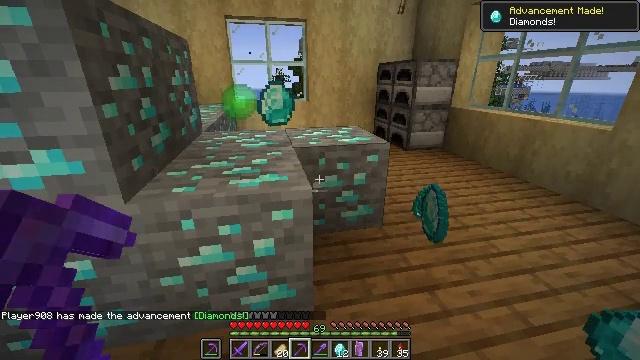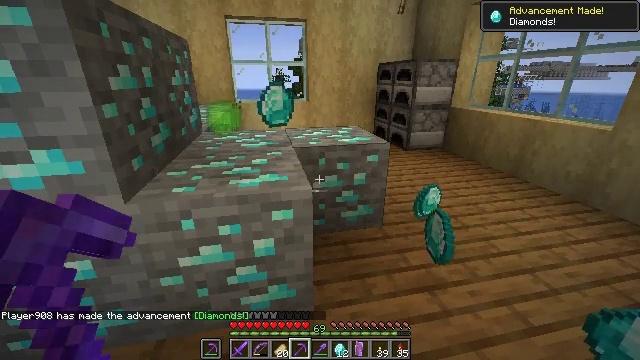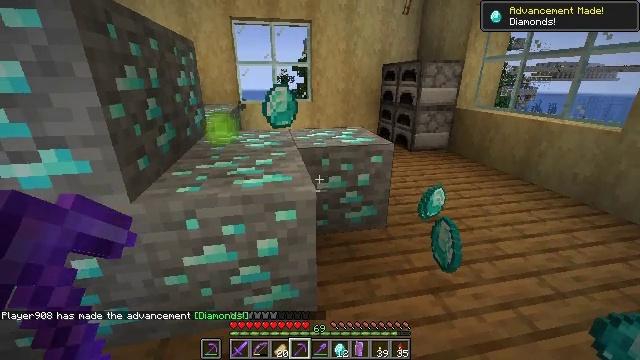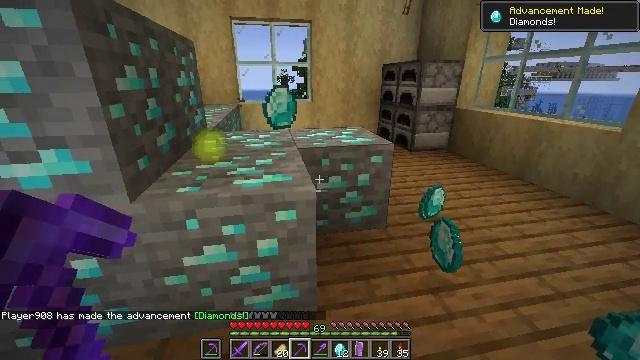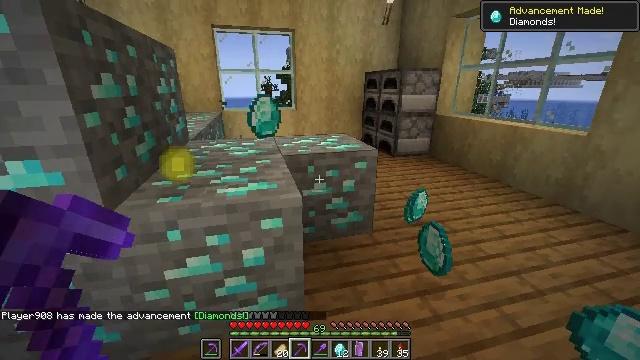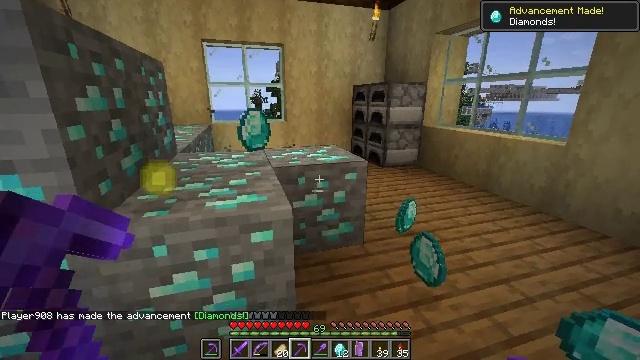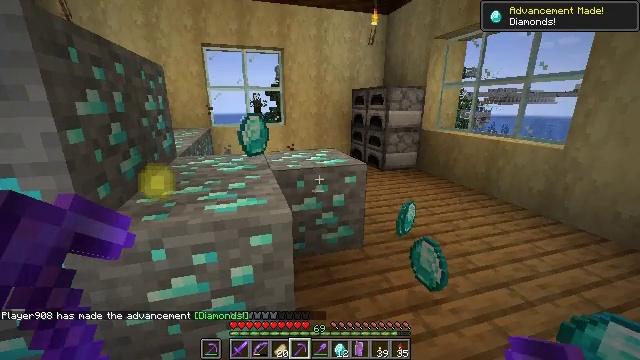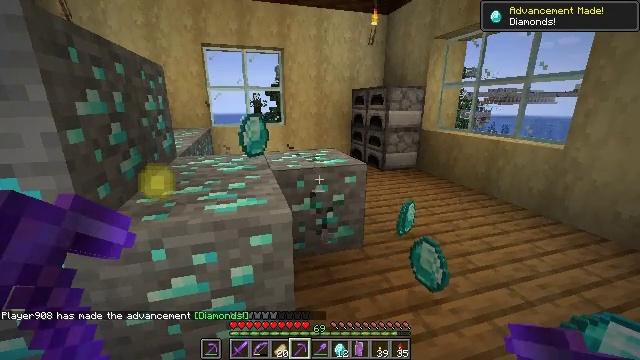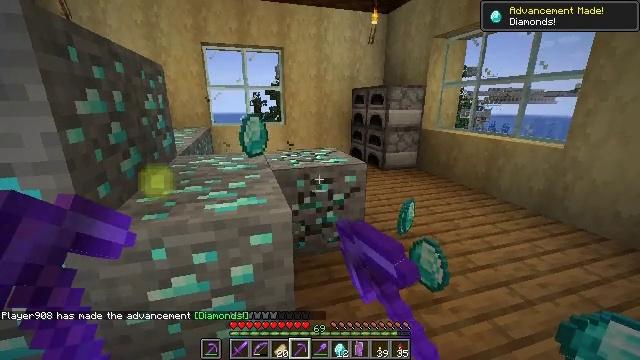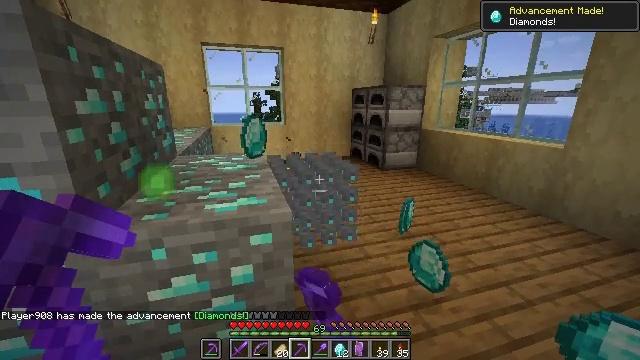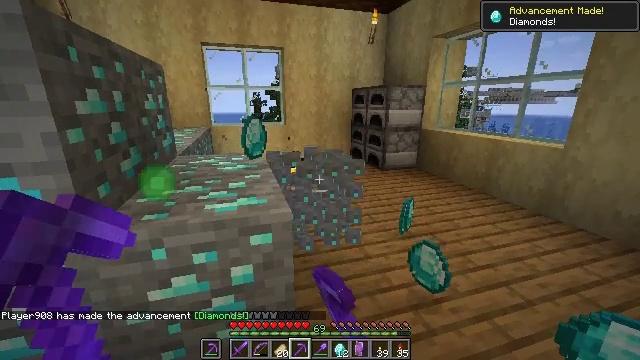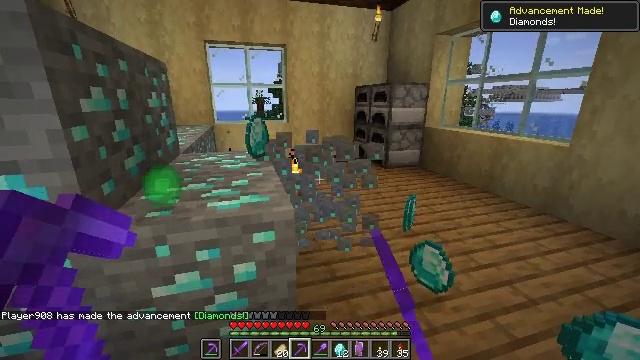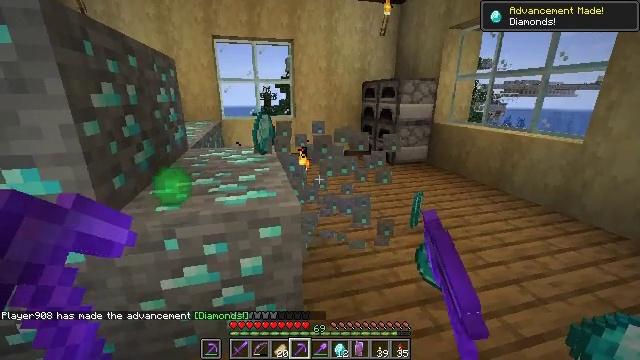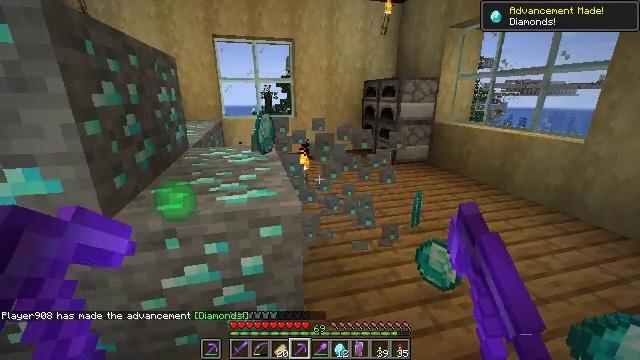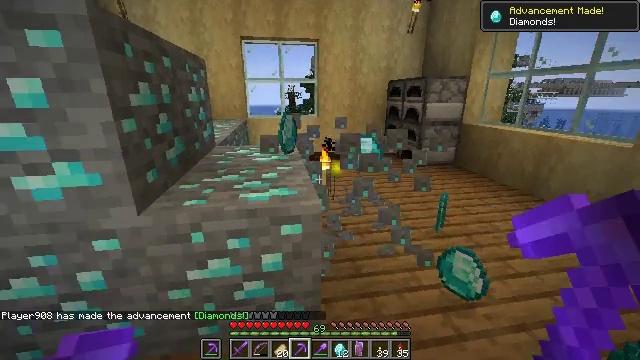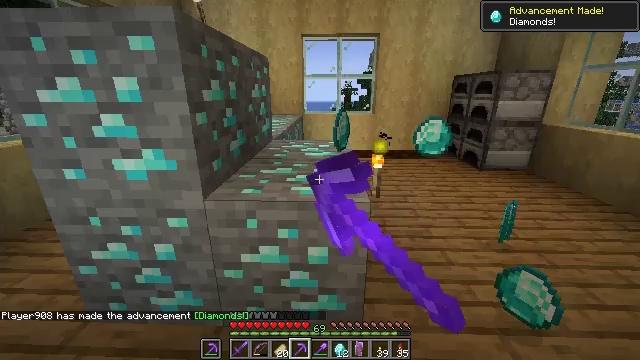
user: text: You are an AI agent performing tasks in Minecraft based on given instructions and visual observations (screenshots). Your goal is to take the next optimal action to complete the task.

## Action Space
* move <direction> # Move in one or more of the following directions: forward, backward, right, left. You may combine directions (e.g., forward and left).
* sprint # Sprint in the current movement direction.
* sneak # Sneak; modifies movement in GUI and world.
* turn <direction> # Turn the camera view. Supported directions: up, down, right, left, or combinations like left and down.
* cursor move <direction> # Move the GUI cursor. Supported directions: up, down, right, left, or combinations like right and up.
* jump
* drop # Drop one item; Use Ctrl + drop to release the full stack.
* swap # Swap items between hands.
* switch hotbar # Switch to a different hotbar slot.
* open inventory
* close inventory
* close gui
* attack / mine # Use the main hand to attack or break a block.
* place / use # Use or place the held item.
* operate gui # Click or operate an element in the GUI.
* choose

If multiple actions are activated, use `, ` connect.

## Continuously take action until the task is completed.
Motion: motion action
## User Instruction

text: Break diamond ore deep in the cave.
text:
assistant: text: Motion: no_op
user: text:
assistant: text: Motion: no_op
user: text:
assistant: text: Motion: no_op
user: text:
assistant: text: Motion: turn right and up
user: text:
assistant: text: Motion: turn right and up
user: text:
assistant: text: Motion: no_op
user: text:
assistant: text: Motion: attack / mine
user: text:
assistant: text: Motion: attack / mine
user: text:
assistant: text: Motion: attack / mine
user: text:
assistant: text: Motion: attack / mine
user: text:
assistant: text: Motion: attack / mine
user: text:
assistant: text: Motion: turn left, attack / mine
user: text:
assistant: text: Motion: attack / mine
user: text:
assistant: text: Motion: turn left, attack / mine
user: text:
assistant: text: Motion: turn left
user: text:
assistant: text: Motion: turn left and down
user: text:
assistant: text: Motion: no_op
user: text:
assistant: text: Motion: no_op
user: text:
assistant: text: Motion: attack / mine
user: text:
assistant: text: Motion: attack / mine
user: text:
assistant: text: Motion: attack / mine
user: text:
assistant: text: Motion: attack / mine
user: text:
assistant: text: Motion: attack / mine
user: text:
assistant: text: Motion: turn right and up, attack / mine
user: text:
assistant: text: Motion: turn right and up, attack / mine
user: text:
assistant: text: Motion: attack / mine
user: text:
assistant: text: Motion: attack / mine
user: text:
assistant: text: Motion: attack / mine
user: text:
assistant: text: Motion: attack / mine
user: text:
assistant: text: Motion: attack / mine